Interaction volume radius: 10 \u00c5
Interaction volume height: 20 \u00c5
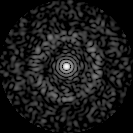
Disorder parameter: 0.8334